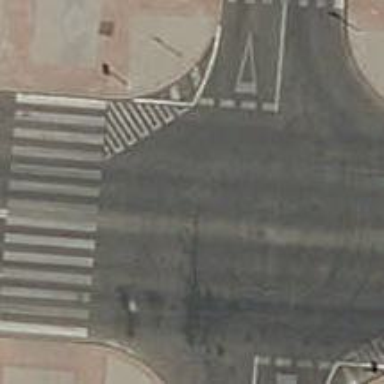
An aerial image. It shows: Road with traffic signals for signaling.